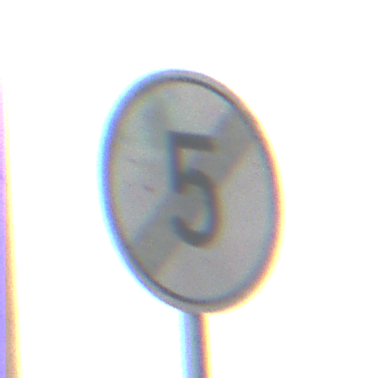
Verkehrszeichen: EndeGeschwindigkeit5
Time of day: Midday
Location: Roofed (Beach)
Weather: Overcast
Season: NotSpecified
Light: Natural